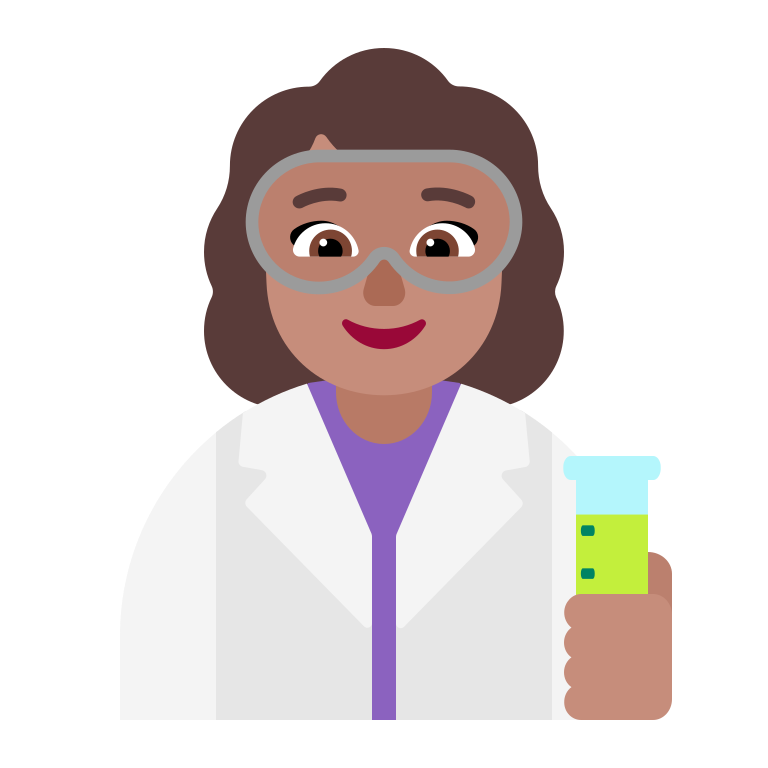
woman scientist flat